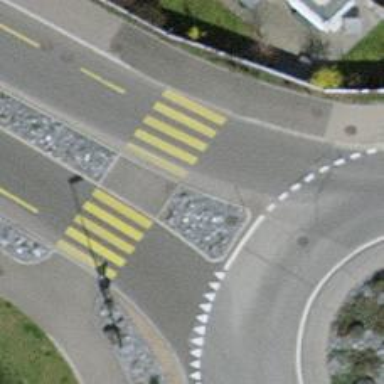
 and sidewalks on both sides. There is cycle lane on both sides of the road."